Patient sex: M
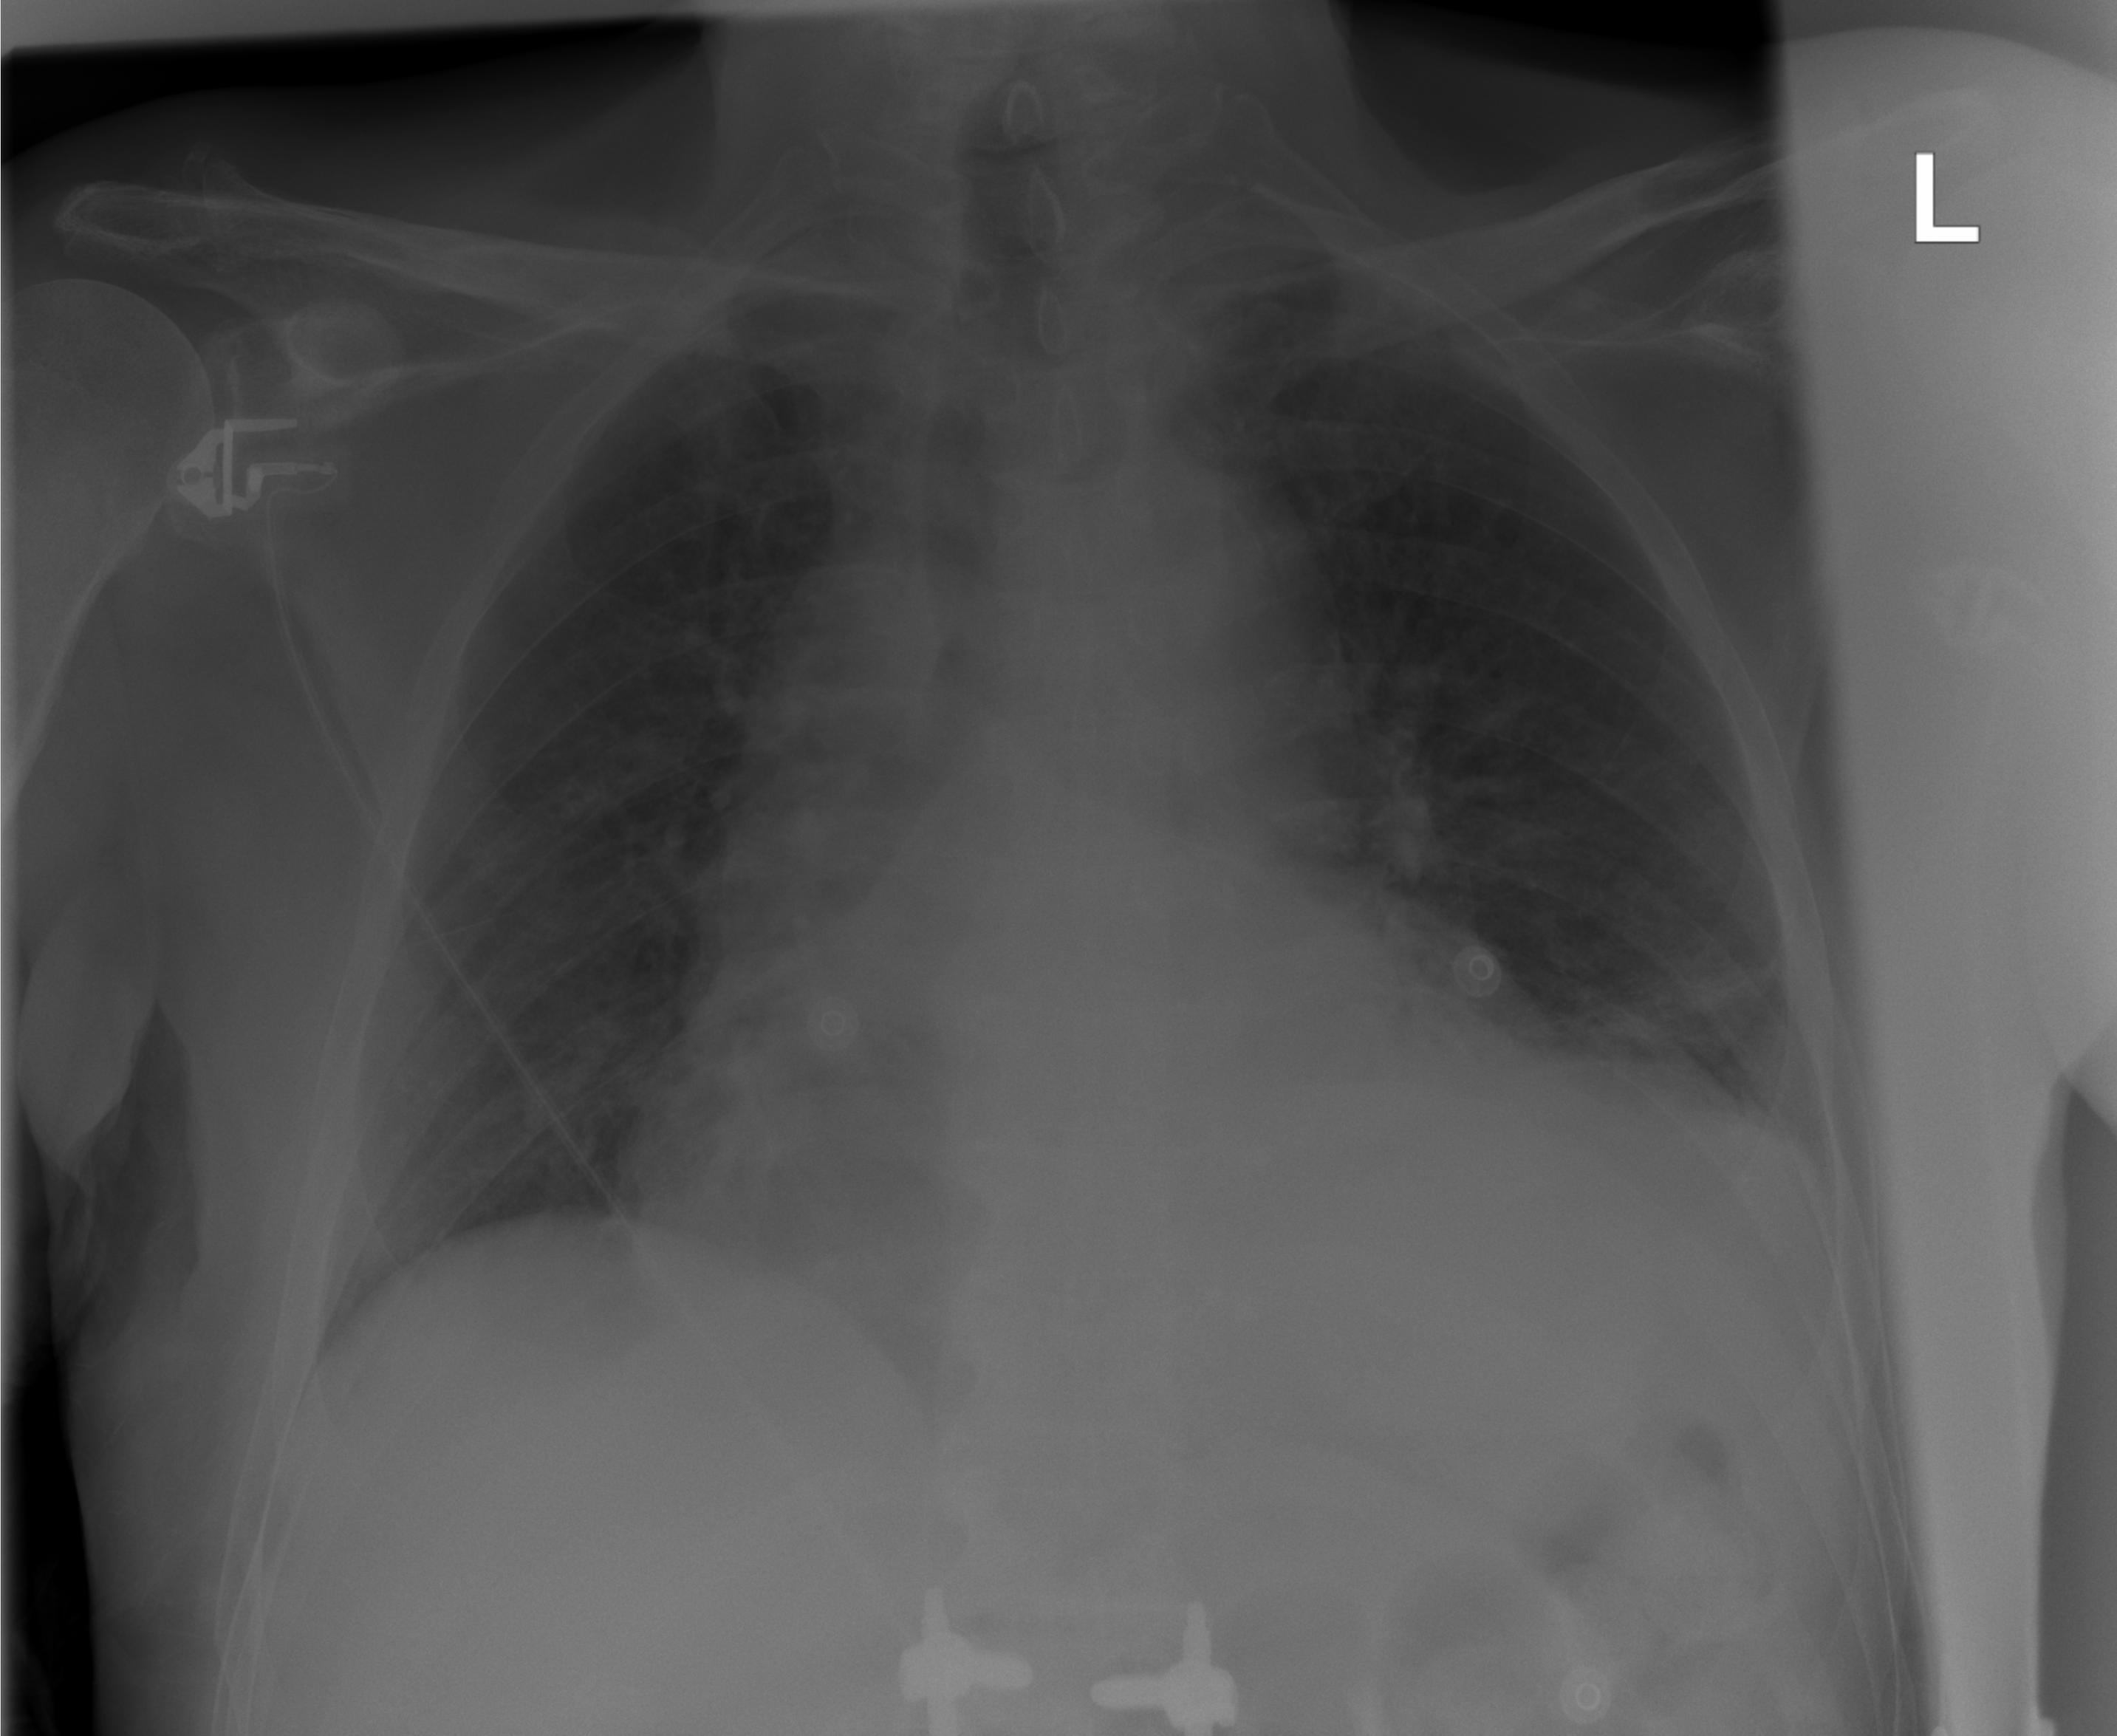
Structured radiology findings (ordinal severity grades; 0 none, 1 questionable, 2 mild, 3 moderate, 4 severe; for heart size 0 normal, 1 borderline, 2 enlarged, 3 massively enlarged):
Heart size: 2
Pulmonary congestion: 2
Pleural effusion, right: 0
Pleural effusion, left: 0
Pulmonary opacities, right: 1
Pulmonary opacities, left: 1
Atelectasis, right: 2
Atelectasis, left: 2